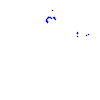
Particle: proton